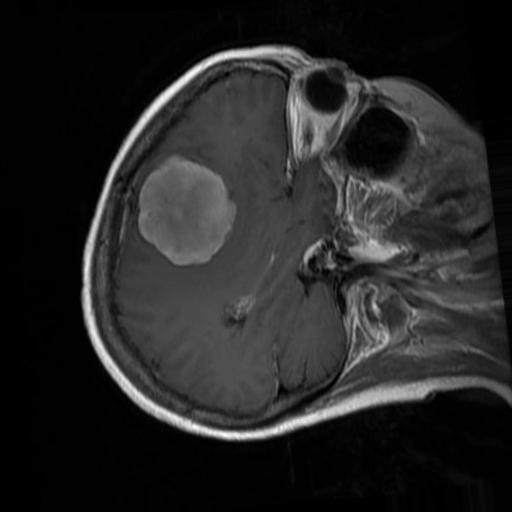
Label: brain_menin